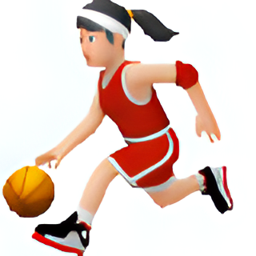
Name: woman with ball type 1 2
Emoji: ⛹🏻‍♀️
Group: People & Body
Sub-group: person-sport